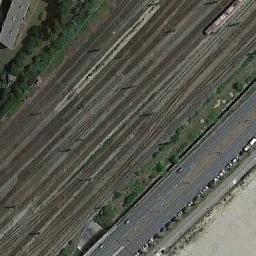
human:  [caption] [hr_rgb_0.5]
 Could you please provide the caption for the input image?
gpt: The railway is next to lines of trees .

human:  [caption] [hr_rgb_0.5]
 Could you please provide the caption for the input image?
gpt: There are many trees beside the railway .

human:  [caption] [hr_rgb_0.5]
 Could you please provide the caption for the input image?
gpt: There are three parallel railway lines here .

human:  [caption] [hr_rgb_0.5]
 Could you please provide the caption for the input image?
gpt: These railways have no trains on the railways and a road is on one side of the railways .

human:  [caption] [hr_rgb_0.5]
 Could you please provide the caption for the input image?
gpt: There are some trains on the railway .